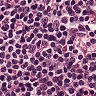
Metastatic tissue present: no